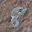
Label: 8